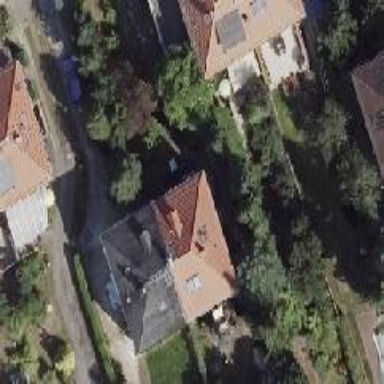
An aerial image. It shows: Semidetached house with hipped roof.